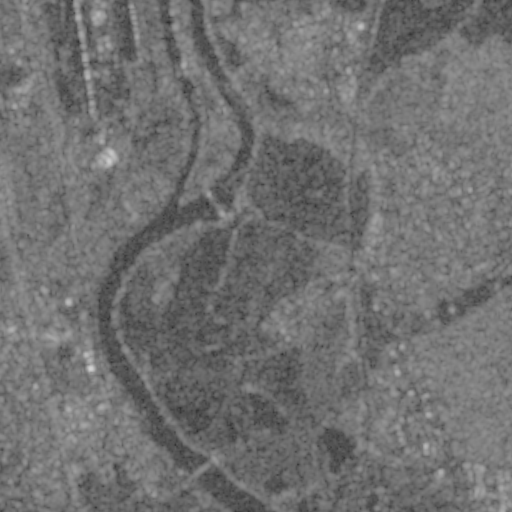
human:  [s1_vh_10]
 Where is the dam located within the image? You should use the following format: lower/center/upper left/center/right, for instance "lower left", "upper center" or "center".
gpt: The dam is located in the center of the image.
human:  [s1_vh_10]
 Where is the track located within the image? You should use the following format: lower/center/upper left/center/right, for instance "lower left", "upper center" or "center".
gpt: The track is located in the center right of the image.
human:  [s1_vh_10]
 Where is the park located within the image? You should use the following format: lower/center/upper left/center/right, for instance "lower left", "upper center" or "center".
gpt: There is no park in the image.

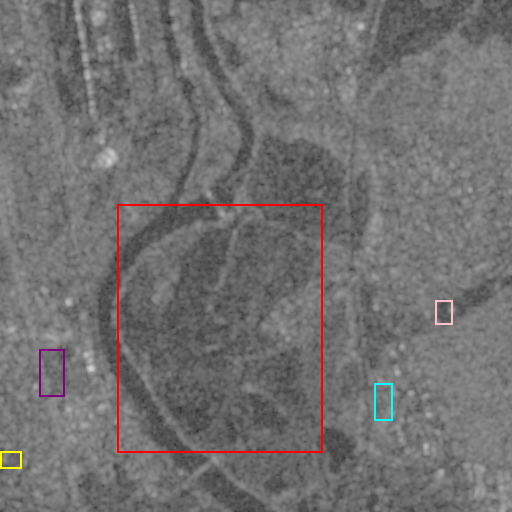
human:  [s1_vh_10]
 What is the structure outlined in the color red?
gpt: The structure outlined in red is a crop field.
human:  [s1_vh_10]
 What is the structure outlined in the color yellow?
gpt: The structure outlined in yellow is a park.
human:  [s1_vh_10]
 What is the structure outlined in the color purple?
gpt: The structure outlined in purple is a parking lot.
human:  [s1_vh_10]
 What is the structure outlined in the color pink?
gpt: The structure outlined in pink is a track.
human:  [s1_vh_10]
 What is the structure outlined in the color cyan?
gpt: The structure outlined in cyan is a wastewater plant.
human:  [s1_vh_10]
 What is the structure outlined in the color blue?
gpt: There is no blue outline.